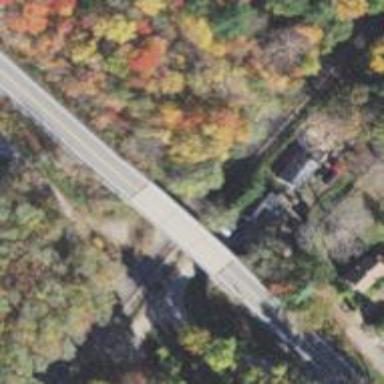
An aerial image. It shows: Secondary road with bridge.